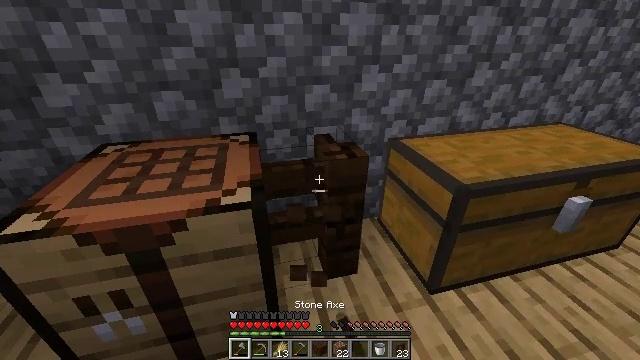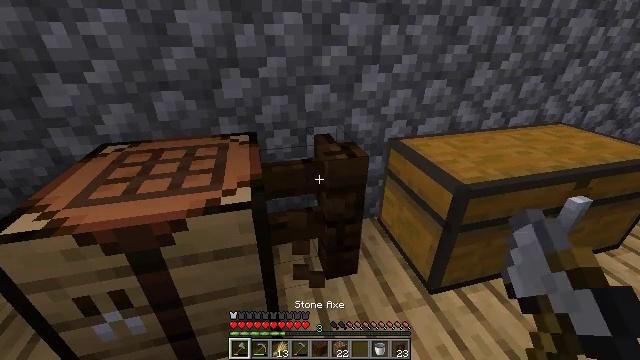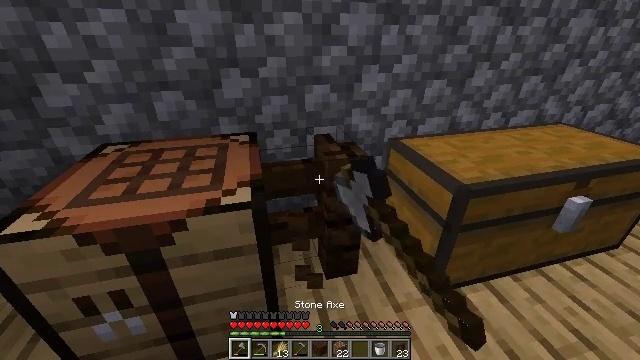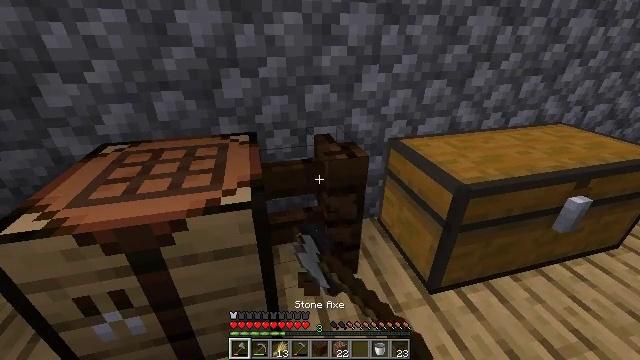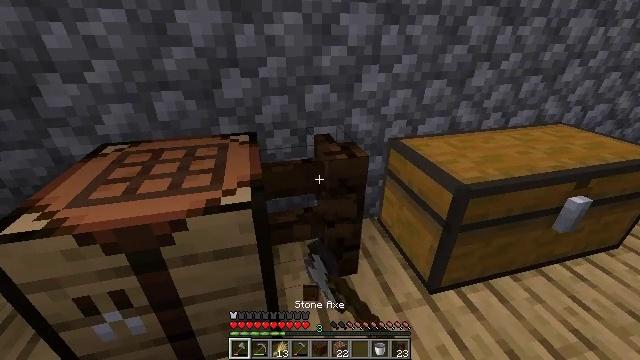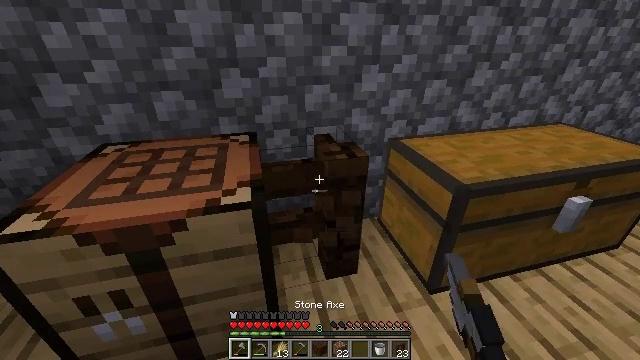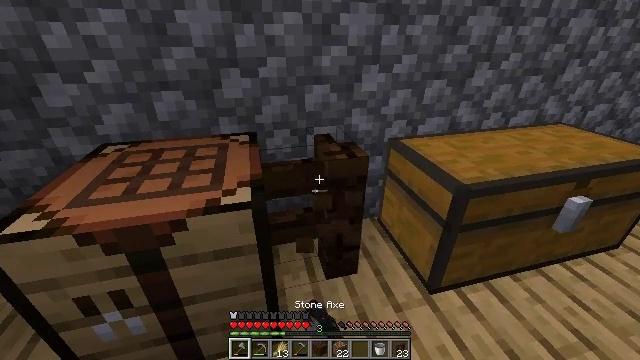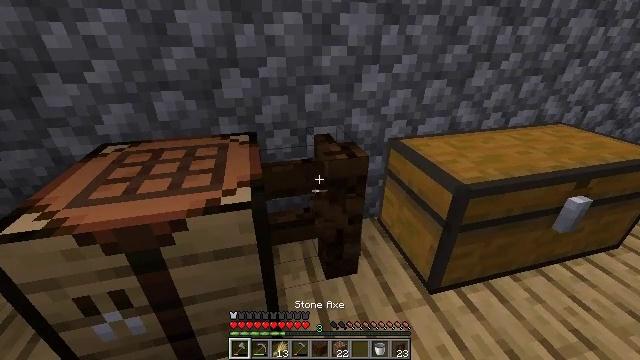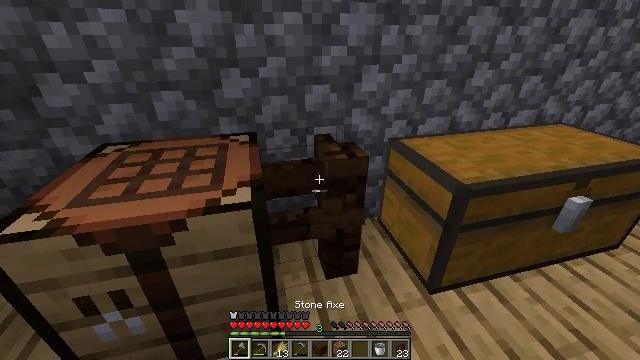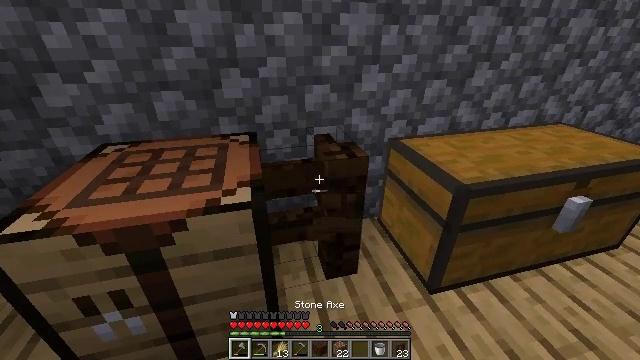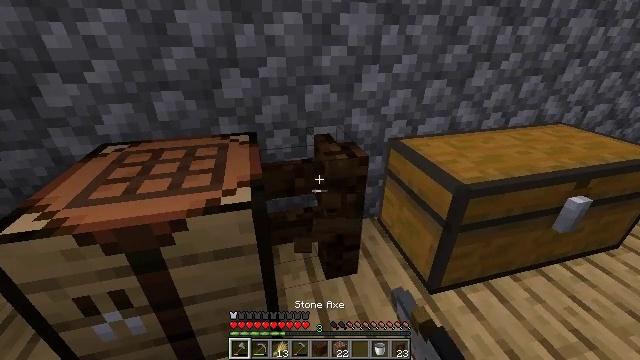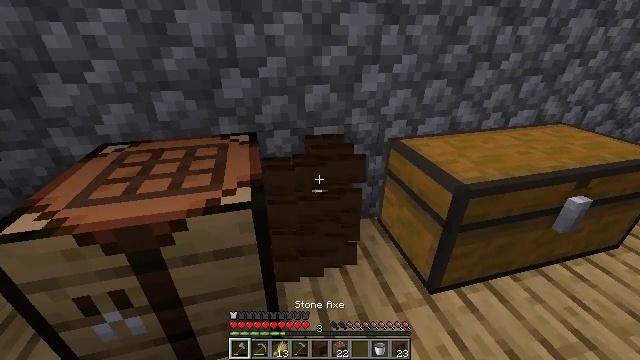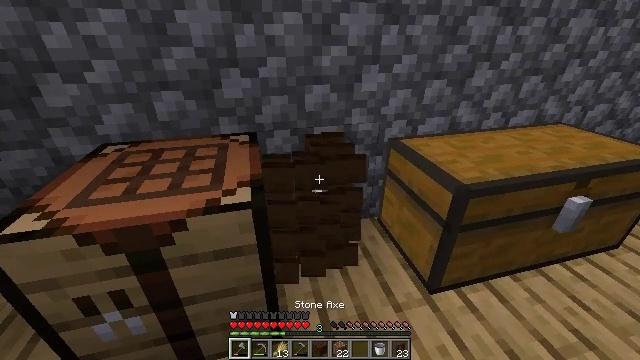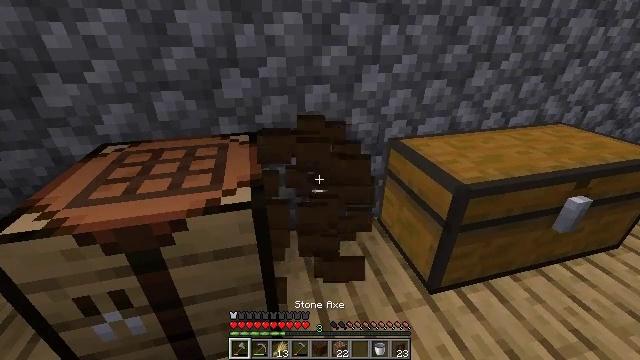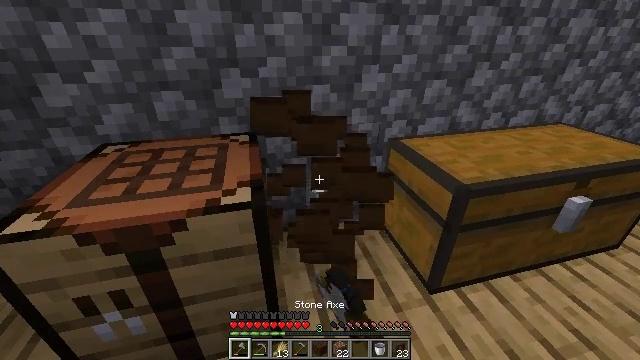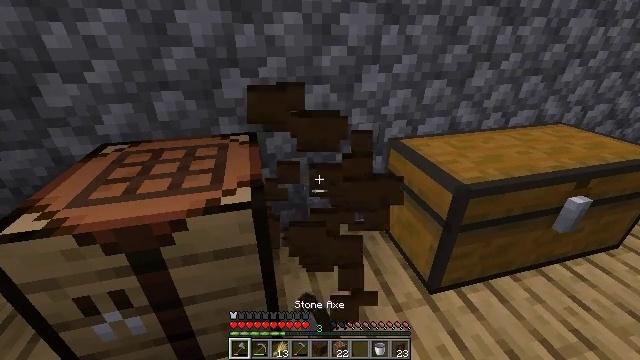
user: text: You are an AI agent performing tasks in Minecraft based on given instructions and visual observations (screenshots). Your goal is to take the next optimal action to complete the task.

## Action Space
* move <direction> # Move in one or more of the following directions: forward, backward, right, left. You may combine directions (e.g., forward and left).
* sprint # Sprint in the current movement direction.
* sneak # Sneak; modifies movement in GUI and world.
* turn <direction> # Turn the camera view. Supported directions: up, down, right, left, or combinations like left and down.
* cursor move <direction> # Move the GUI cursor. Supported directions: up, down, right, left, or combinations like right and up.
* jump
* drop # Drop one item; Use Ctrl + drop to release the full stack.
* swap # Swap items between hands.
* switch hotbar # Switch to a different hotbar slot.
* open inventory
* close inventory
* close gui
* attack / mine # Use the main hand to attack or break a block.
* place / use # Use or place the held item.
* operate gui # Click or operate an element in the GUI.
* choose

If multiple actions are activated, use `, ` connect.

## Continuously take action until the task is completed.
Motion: motion action
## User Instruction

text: Mine the dark oak fence.
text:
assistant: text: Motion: attack / mine
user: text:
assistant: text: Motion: attack / mine
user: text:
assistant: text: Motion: attack / mine
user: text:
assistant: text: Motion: attack / mine
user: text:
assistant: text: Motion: attack / mine
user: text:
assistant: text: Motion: attack / mine
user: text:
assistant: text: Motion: attack / mine
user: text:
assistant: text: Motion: attack / mine
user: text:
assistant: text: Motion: attack / mine
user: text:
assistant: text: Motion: attack / mine
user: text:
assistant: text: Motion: attack / mine
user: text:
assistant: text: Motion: attack / mine
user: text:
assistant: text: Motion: attack / mine
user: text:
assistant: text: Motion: attack / mine
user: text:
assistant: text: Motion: attack / mine
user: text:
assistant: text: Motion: attack / mine